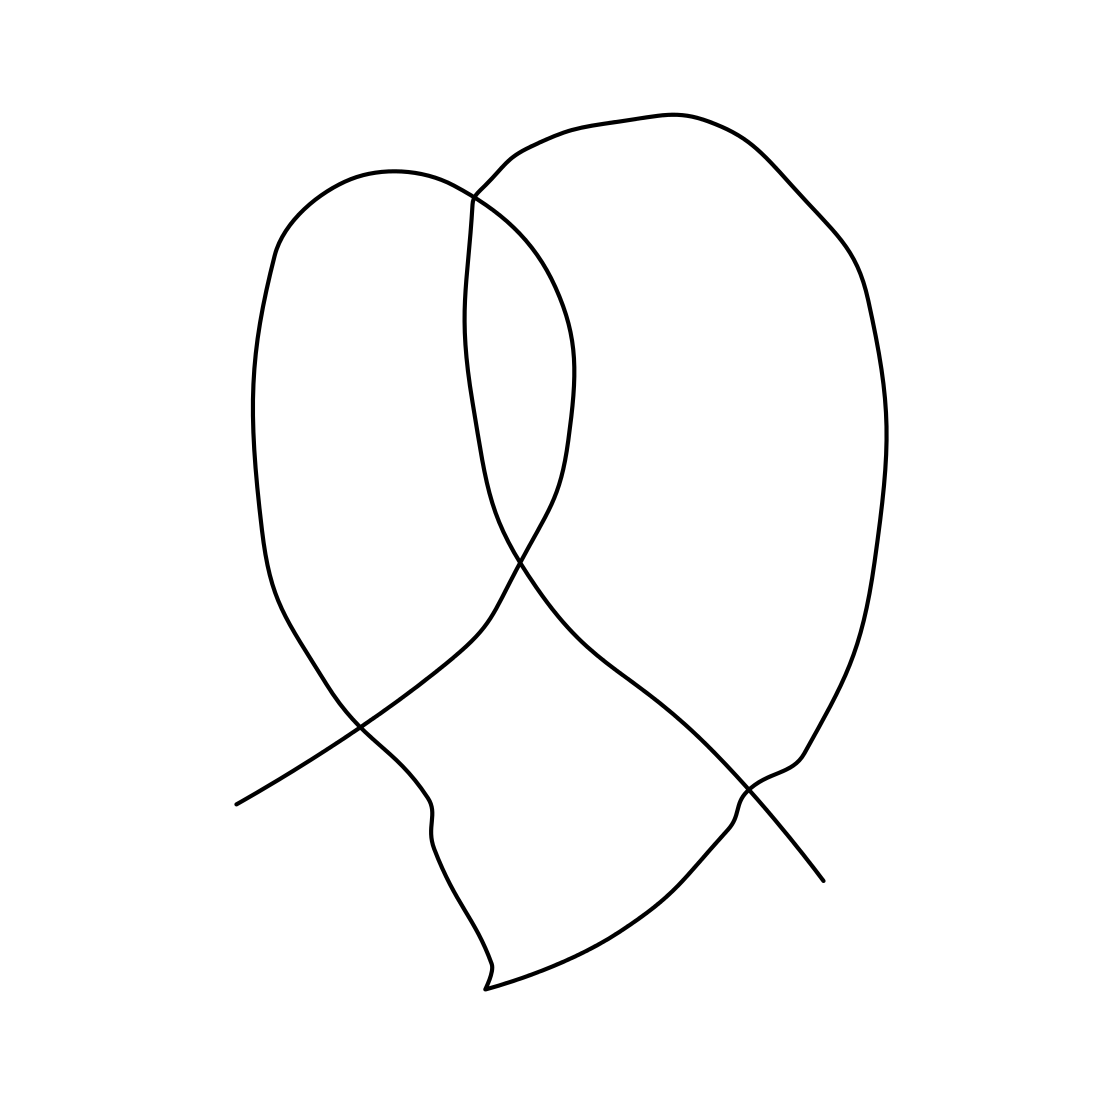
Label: pretzel